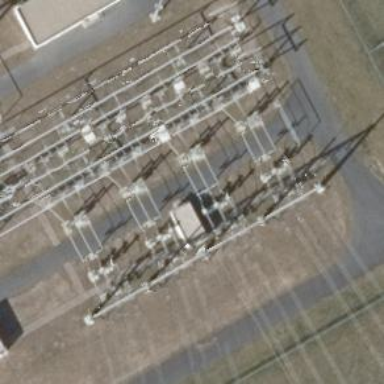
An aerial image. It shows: Power line with 3 cables. It is situated in bay.